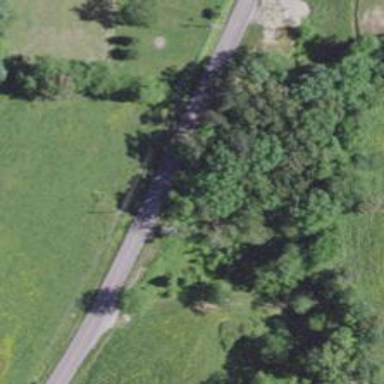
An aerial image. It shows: Secondary road.